Field crop: tomato
Growth stage: 2
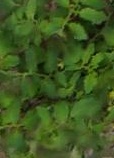
Species: tomato